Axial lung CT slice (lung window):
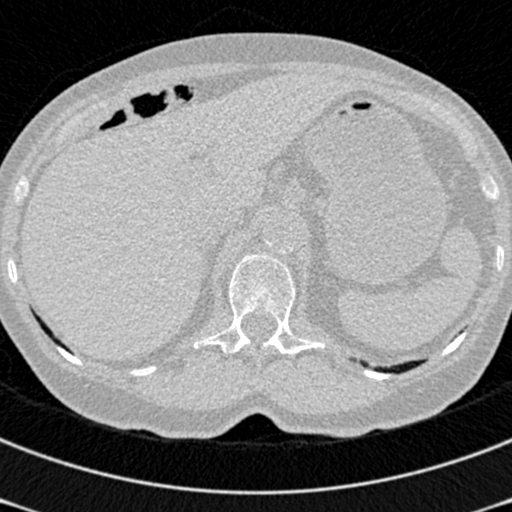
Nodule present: no